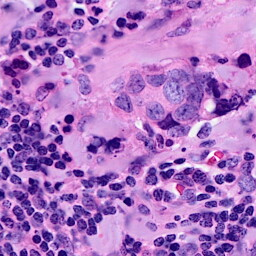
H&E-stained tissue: Breast